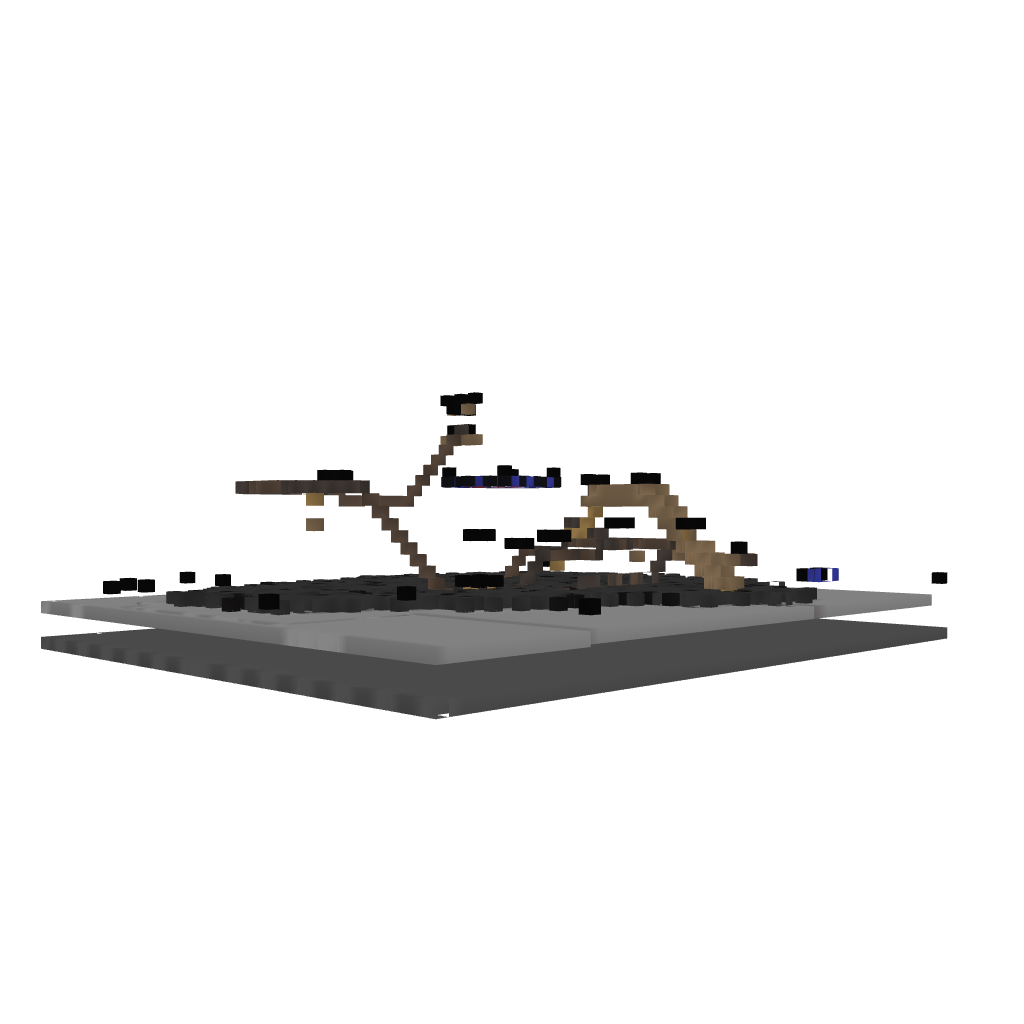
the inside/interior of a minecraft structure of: Monster Roller Coaster